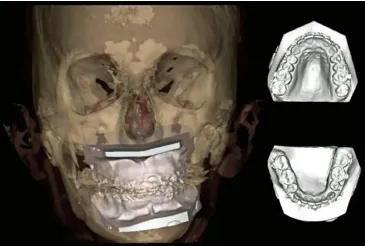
- 3D image of the skull fused with surface scans of the upper and lower plaster dental casts.
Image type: radiology (ct)